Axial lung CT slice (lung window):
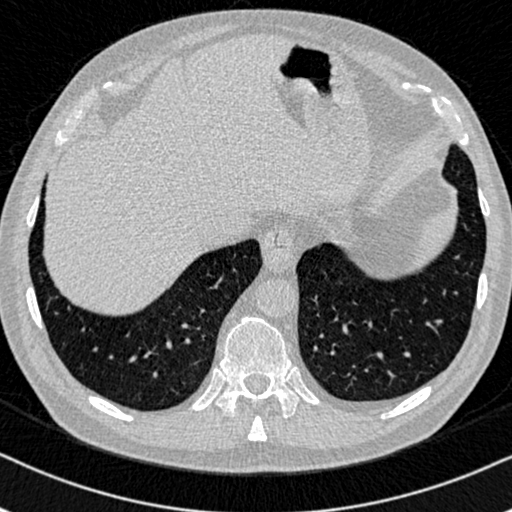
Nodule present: no